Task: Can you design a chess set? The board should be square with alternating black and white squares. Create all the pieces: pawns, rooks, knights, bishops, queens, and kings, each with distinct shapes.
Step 1674:
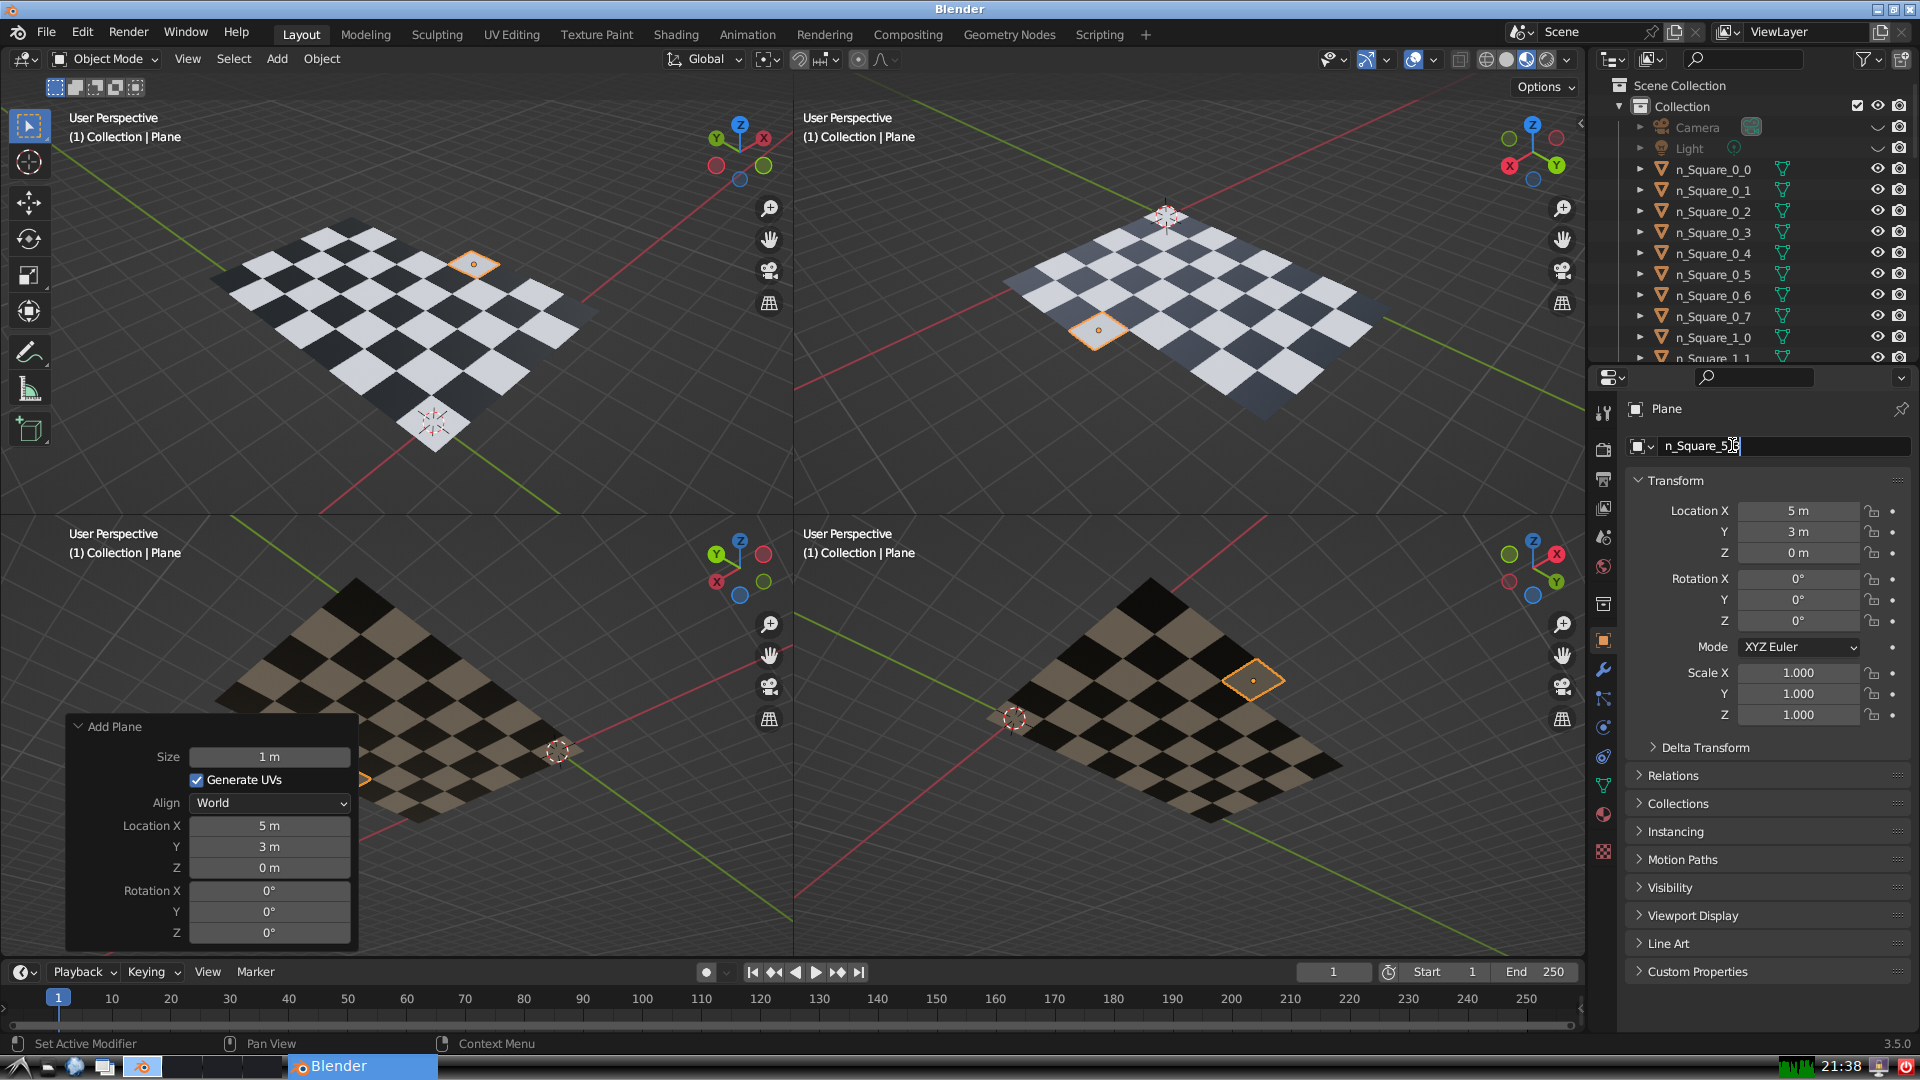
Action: {"key_press": ['Return']}